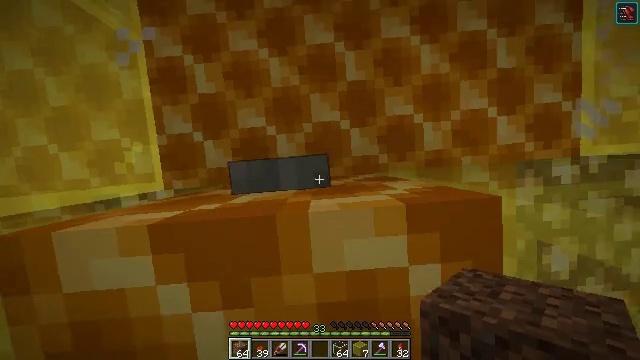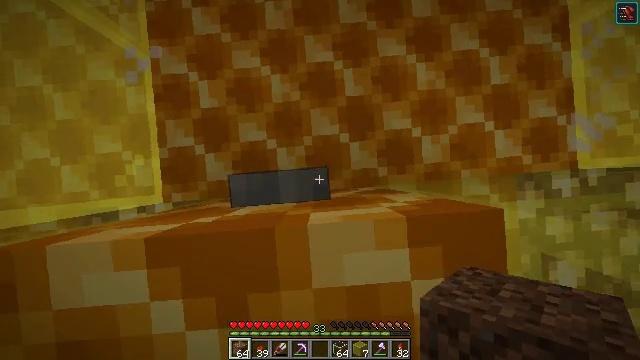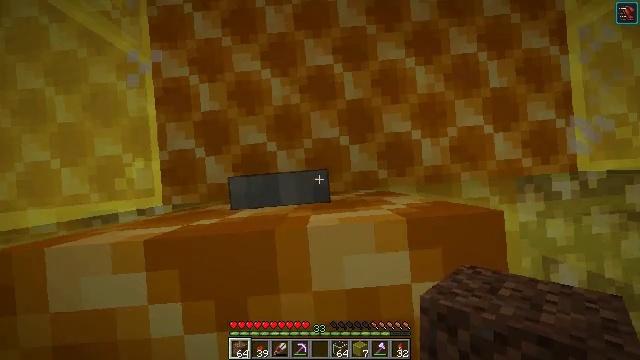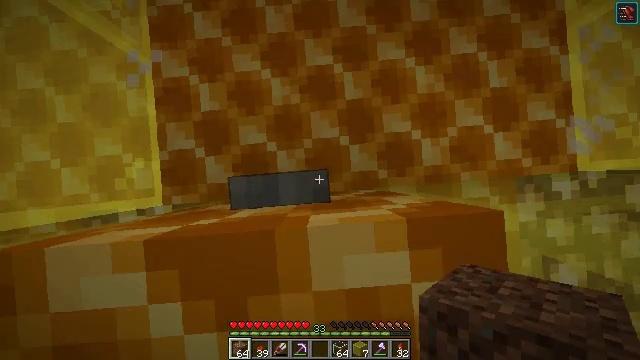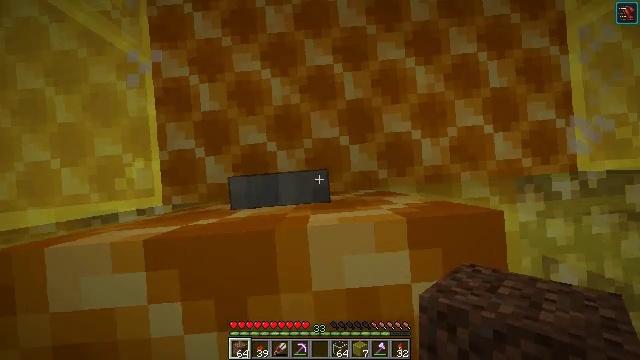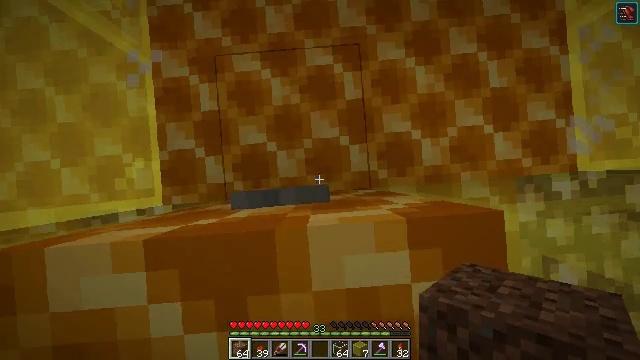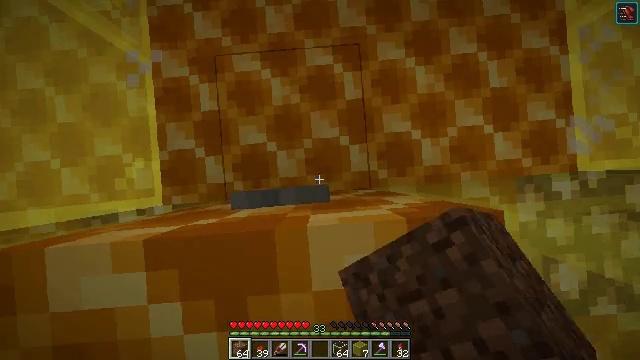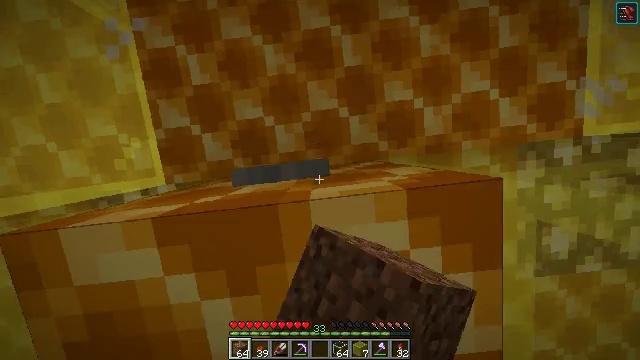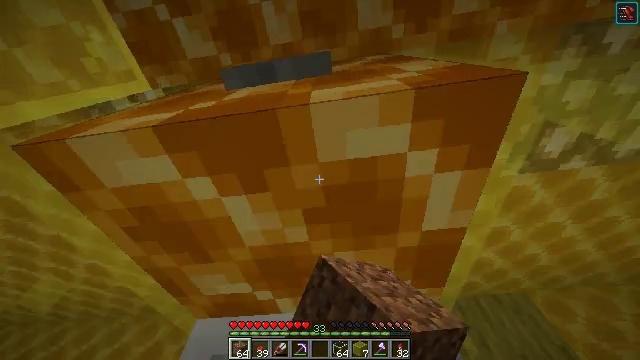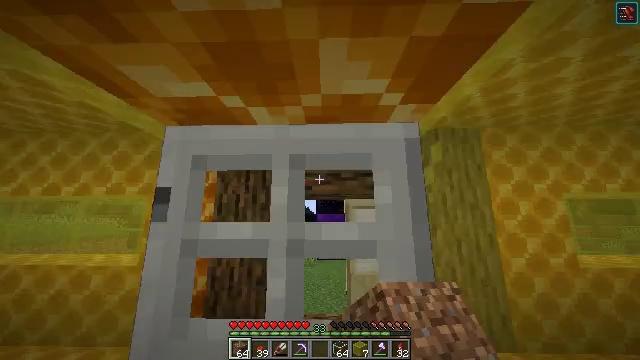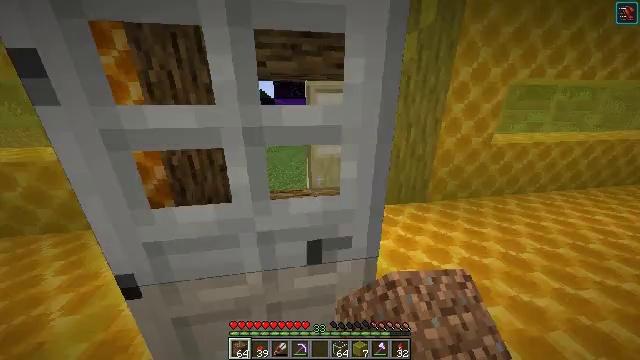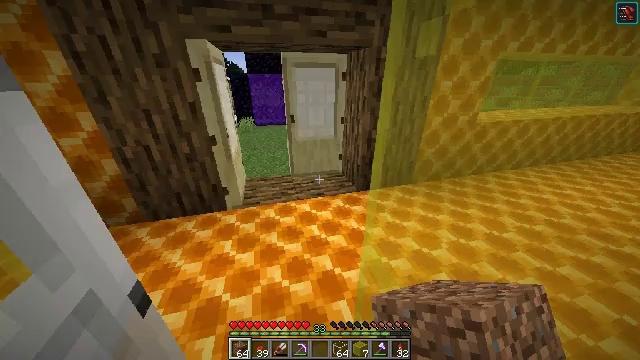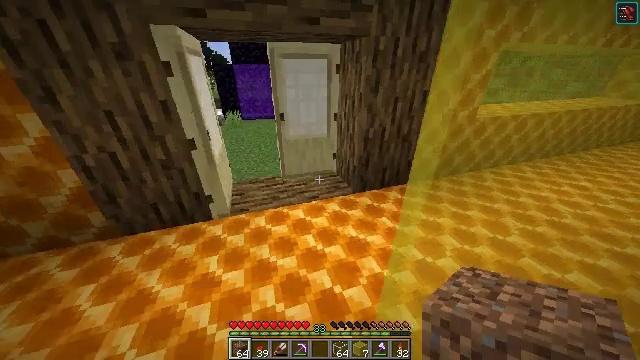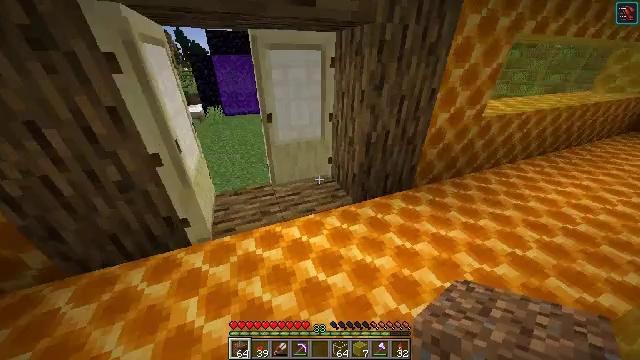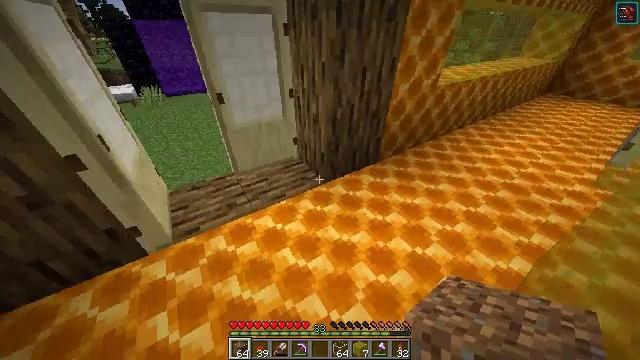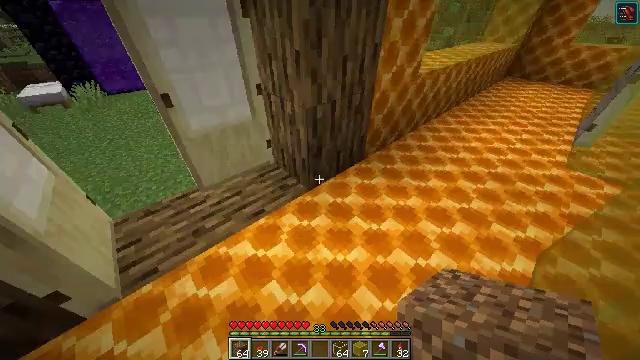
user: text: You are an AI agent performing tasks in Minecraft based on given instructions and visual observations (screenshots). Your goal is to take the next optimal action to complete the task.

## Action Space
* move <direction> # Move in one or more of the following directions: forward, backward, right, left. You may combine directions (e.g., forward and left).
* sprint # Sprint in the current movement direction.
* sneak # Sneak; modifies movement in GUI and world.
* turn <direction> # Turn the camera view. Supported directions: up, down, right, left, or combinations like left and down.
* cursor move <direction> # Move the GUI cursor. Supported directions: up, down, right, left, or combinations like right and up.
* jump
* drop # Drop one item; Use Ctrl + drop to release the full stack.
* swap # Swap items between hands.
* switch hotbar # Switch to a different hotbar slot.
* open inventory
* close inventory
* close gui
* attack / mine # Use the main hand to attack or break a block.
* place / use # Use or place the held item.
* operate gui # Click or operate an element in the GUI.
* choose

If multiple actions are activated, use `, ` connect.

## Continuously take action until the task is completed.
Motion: motion action
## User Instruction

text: Create a honeycomb block using the crafting table.
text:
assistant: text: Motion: turn up
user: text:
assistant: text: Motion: turn up
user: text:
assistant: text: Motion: no_op
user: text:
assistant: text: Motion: no_op
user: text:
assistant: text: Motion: use / place
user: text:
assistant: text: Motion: use / place
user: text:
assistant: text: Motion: turn left and down
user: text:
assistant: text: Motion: turn left and down
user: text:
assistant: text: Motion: move forward, turn right and down
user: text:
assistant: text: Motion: move forward, turn right and down
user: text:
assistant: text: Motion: move forward, turn right and down
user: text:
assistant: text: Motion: move forward, turn right and down
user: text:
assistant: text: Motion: move forward, turn right and down
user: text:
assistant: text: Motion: move forward, turn right and down
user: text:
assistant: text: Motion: move forward, turn right and down
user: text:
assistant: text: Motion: move forward and move left, turn right and down
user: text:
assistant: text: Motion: move forward and move left, turn right and up
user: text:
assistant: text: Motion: turn right and up
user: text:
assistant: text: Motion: turn left
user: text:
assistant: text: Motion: turn right
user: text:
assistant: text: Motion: turn right and up
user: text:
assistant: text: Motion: turn right and up
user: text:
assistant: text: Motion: turn right
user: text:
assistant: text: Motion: turn right
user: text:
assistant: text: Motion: turn right and down
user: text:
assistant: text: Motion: turn right and down
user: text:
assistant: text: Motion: no_op
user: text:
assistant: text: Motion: no_op
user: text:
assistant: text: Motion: no_op
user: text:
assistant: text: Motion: no_op